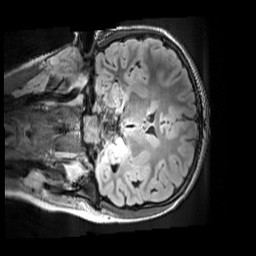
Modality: FLAIR
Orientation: coronal
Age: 13
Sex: female
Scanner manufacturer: siemens
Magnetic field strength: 3 T
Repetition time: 5 s
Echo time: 0.388 s